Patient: sex F, age 71
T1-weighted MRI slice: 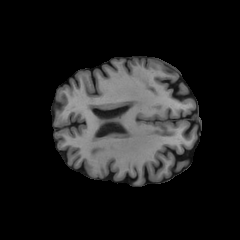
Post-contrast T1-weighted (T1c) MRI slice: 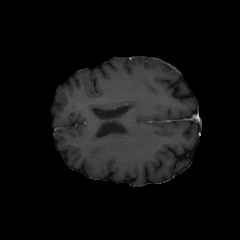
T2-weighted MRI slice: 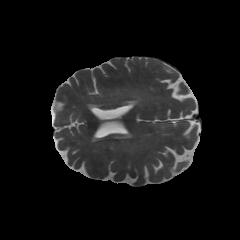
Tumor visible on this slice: no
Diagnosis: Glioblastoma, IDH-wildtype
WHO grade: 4